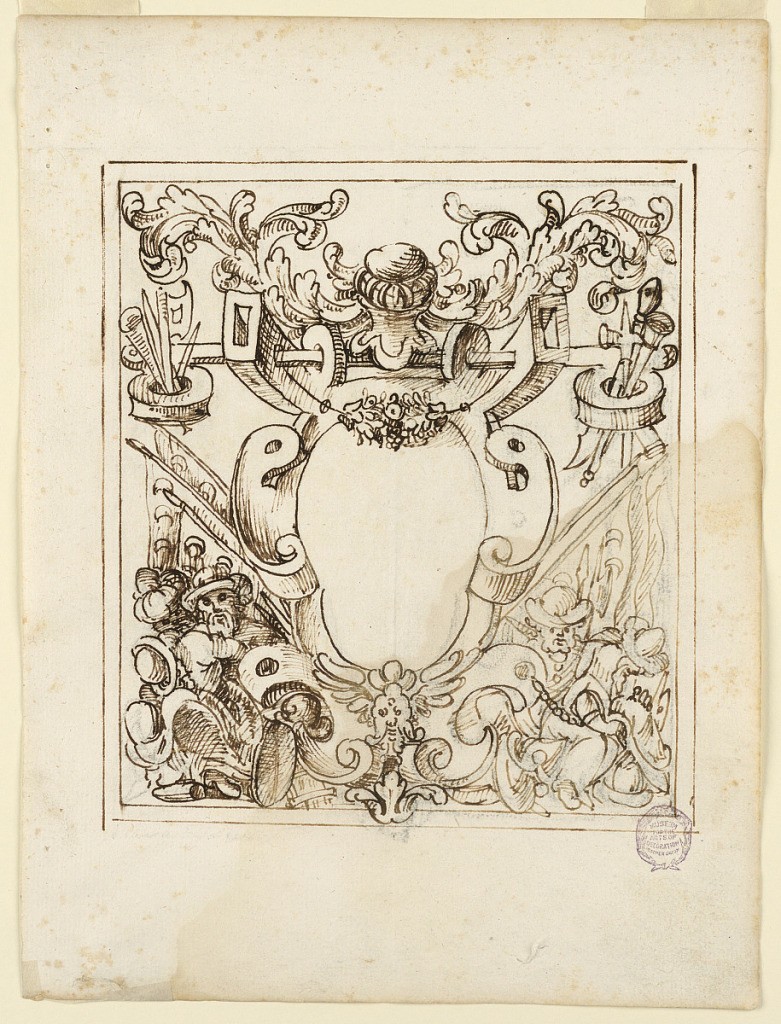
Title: Grotesque Design
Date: early 17th century
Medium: Charcoal, pen and ink on paper
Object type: Drawing
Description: A strapwork escutcheon decorated with scrolling acanthus leaves and military trophies. Below, a winged mask and groups of bearded soldiers.